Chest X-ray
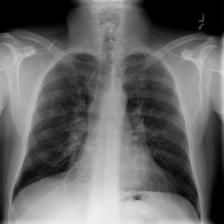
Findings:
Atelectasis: negative
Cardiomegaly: negative
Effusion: negative
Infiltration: negative
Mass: negative
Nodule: negative
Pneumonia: negative
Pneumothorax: negative
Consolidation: negative
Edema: negative
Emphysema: negative
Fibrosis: negative
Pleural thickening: negative
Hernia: negative